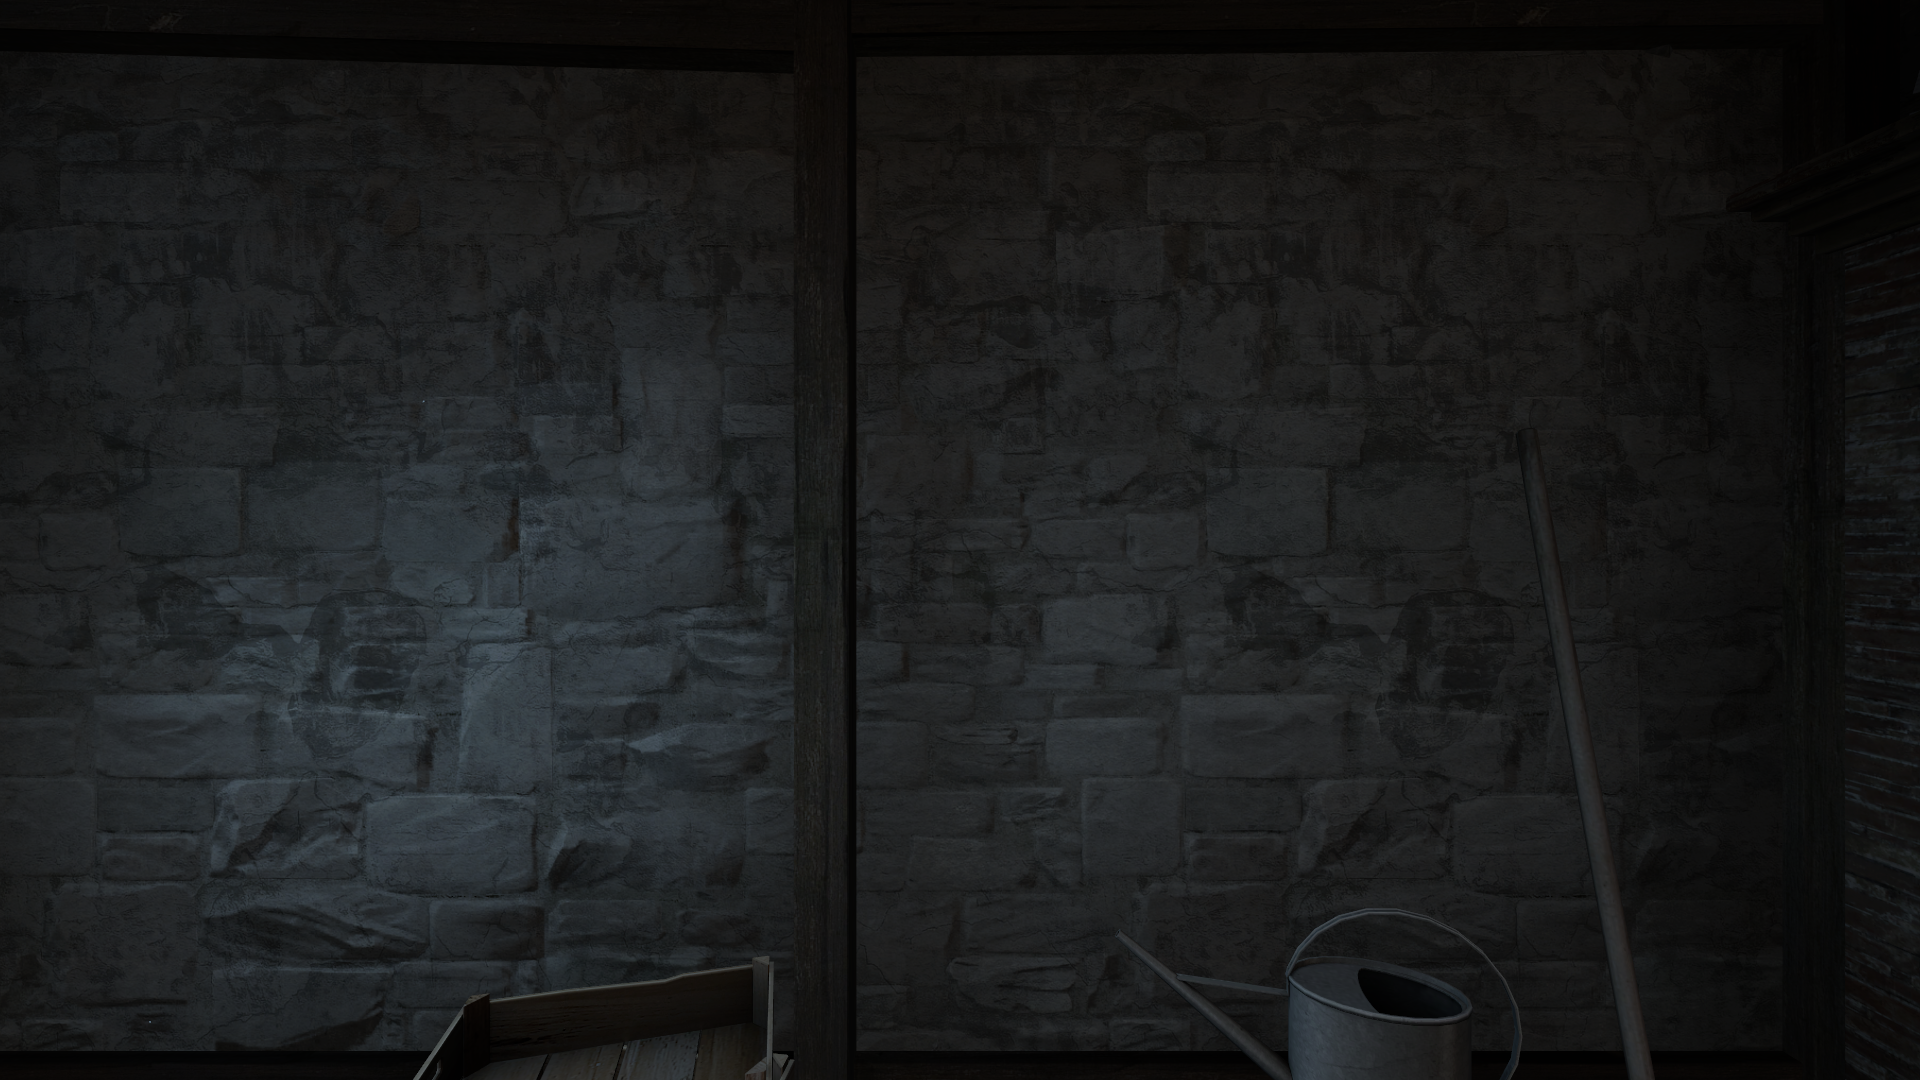
Map: de_inferno